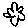
Label: flower